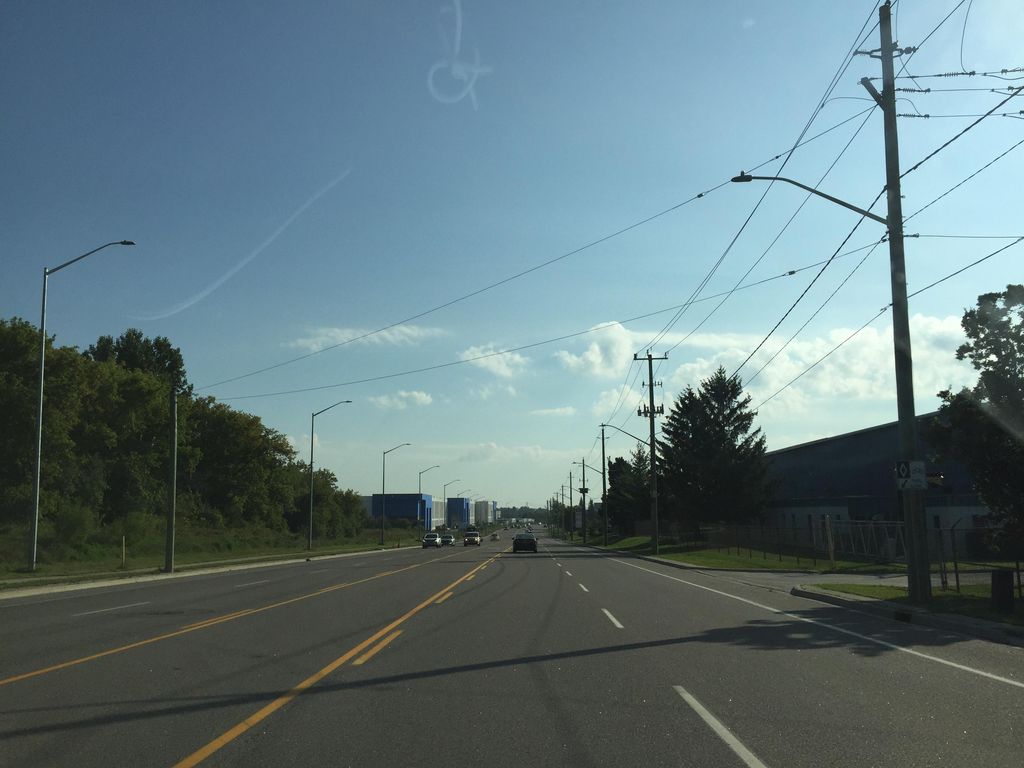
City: kitchener-waterloo